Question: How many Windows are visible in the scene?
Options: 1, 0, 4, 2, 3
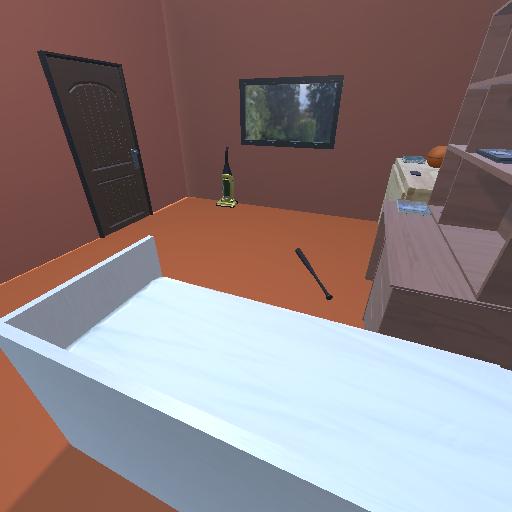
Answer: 1